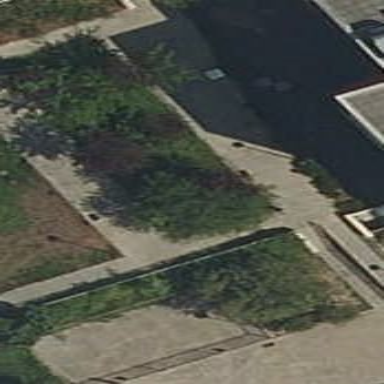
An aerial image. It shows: Garden with kerb border.